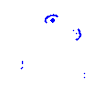
Particle: proton